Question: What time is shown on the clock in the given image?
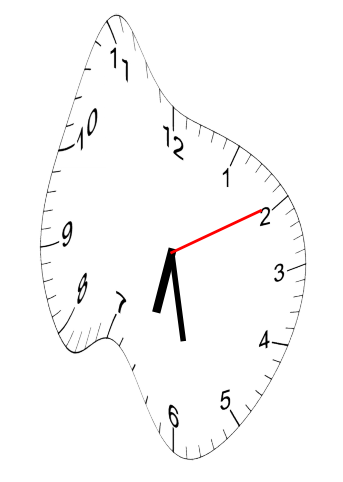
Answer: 06:28:10